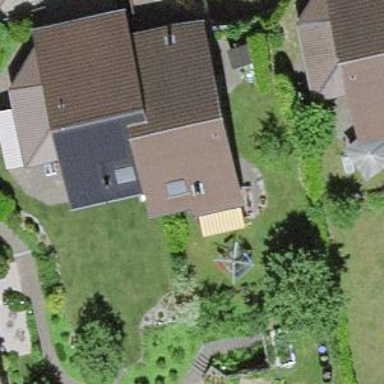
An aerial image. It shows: Residential building.